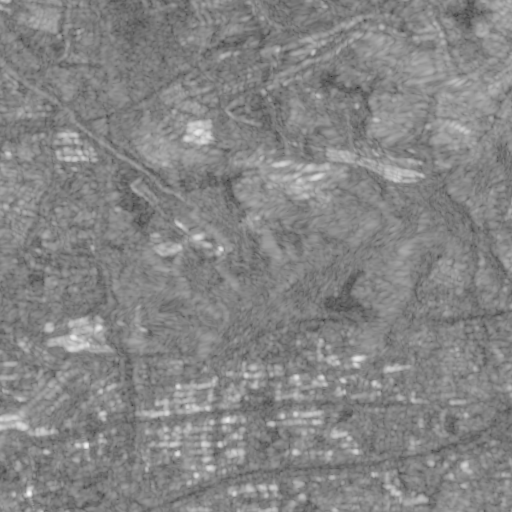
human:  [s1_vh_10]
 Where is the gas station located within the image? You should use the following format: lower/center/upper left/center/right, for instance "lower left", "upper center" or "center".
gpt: The gas station is located in the lower center of the image.
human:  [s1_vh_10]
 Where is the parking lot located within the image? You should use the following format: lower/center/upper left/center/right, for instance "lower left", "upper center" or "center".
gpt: The parking lot is located in the lower center of the image.
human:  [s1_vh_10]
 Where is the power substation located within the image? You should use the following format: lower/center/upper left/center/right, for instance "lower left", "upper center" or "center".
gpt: The power substation is located in the lower center of the image.
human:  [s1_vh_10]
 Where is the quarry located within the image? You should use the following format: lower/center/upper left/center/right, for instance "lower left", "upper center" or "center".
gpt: There is no quarry in the image.

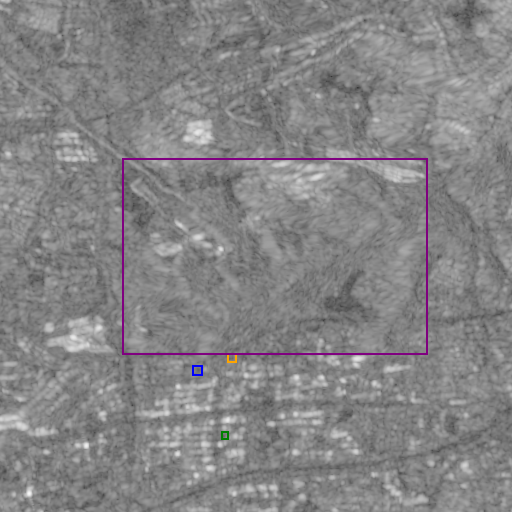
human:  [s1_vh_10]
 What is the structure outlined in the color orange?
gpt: The structure outlined in orange is a gas station.
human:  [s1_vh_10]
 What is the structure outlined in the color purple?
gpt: The structure outlined in purple is a park.
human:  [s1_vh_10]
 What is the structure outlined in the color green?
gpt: The structure outlined in green is a parking lot.
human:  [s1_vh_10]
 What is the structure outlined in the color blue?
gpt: The structure outlined in blue is a power substation.
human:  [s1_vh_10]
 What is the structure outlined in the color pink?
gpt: There is no pink outline.